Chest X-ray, PA view. Patient: 52 years old, sex M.
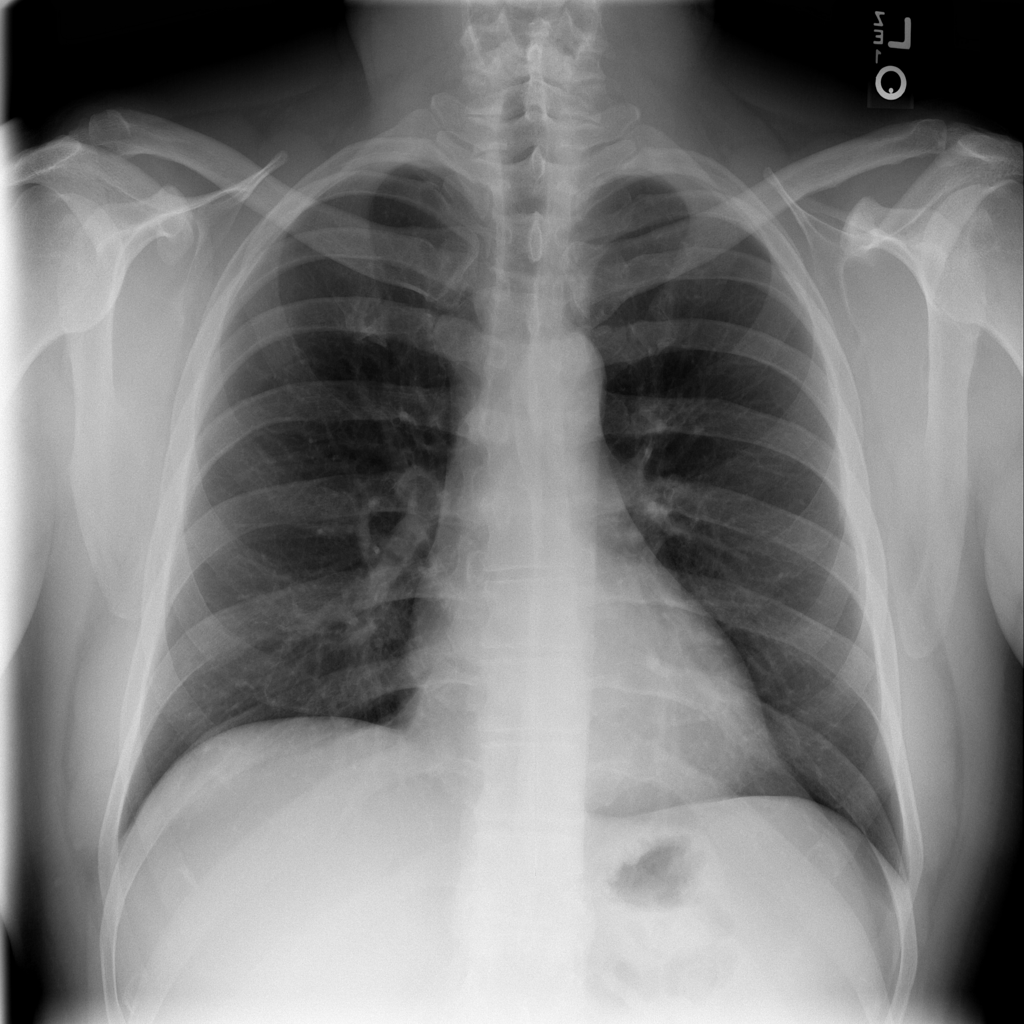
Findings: No Finding